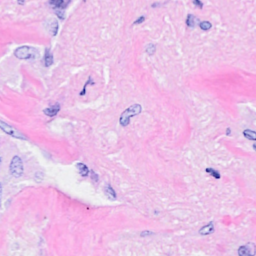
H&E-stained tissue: Breast